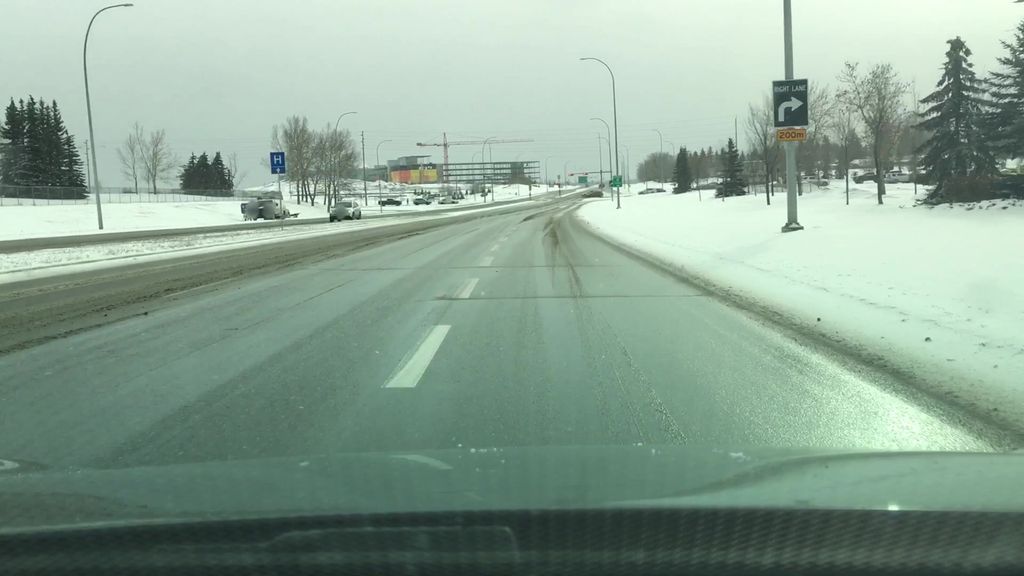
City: calgary